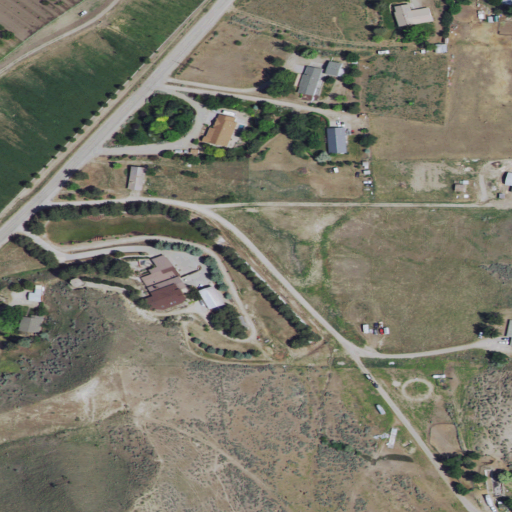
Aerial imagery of valley in Idaho named Picket Corral Canyon containing grassland, shrub, open development, low intensity development, medium intensity development, and cultivated crops